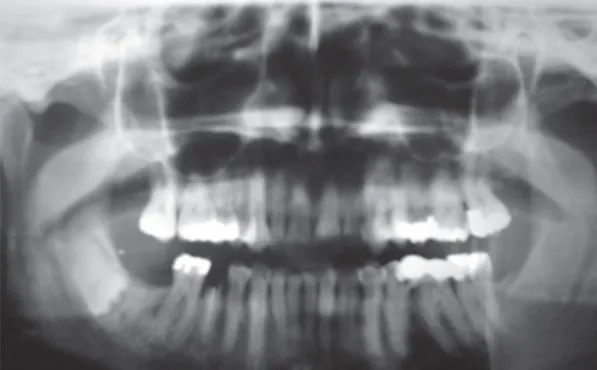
Panoramic radiograph showing a radiopaque lesion in the right oral mucosa
(arrow).
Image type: radiology (x_ray)